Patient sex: M
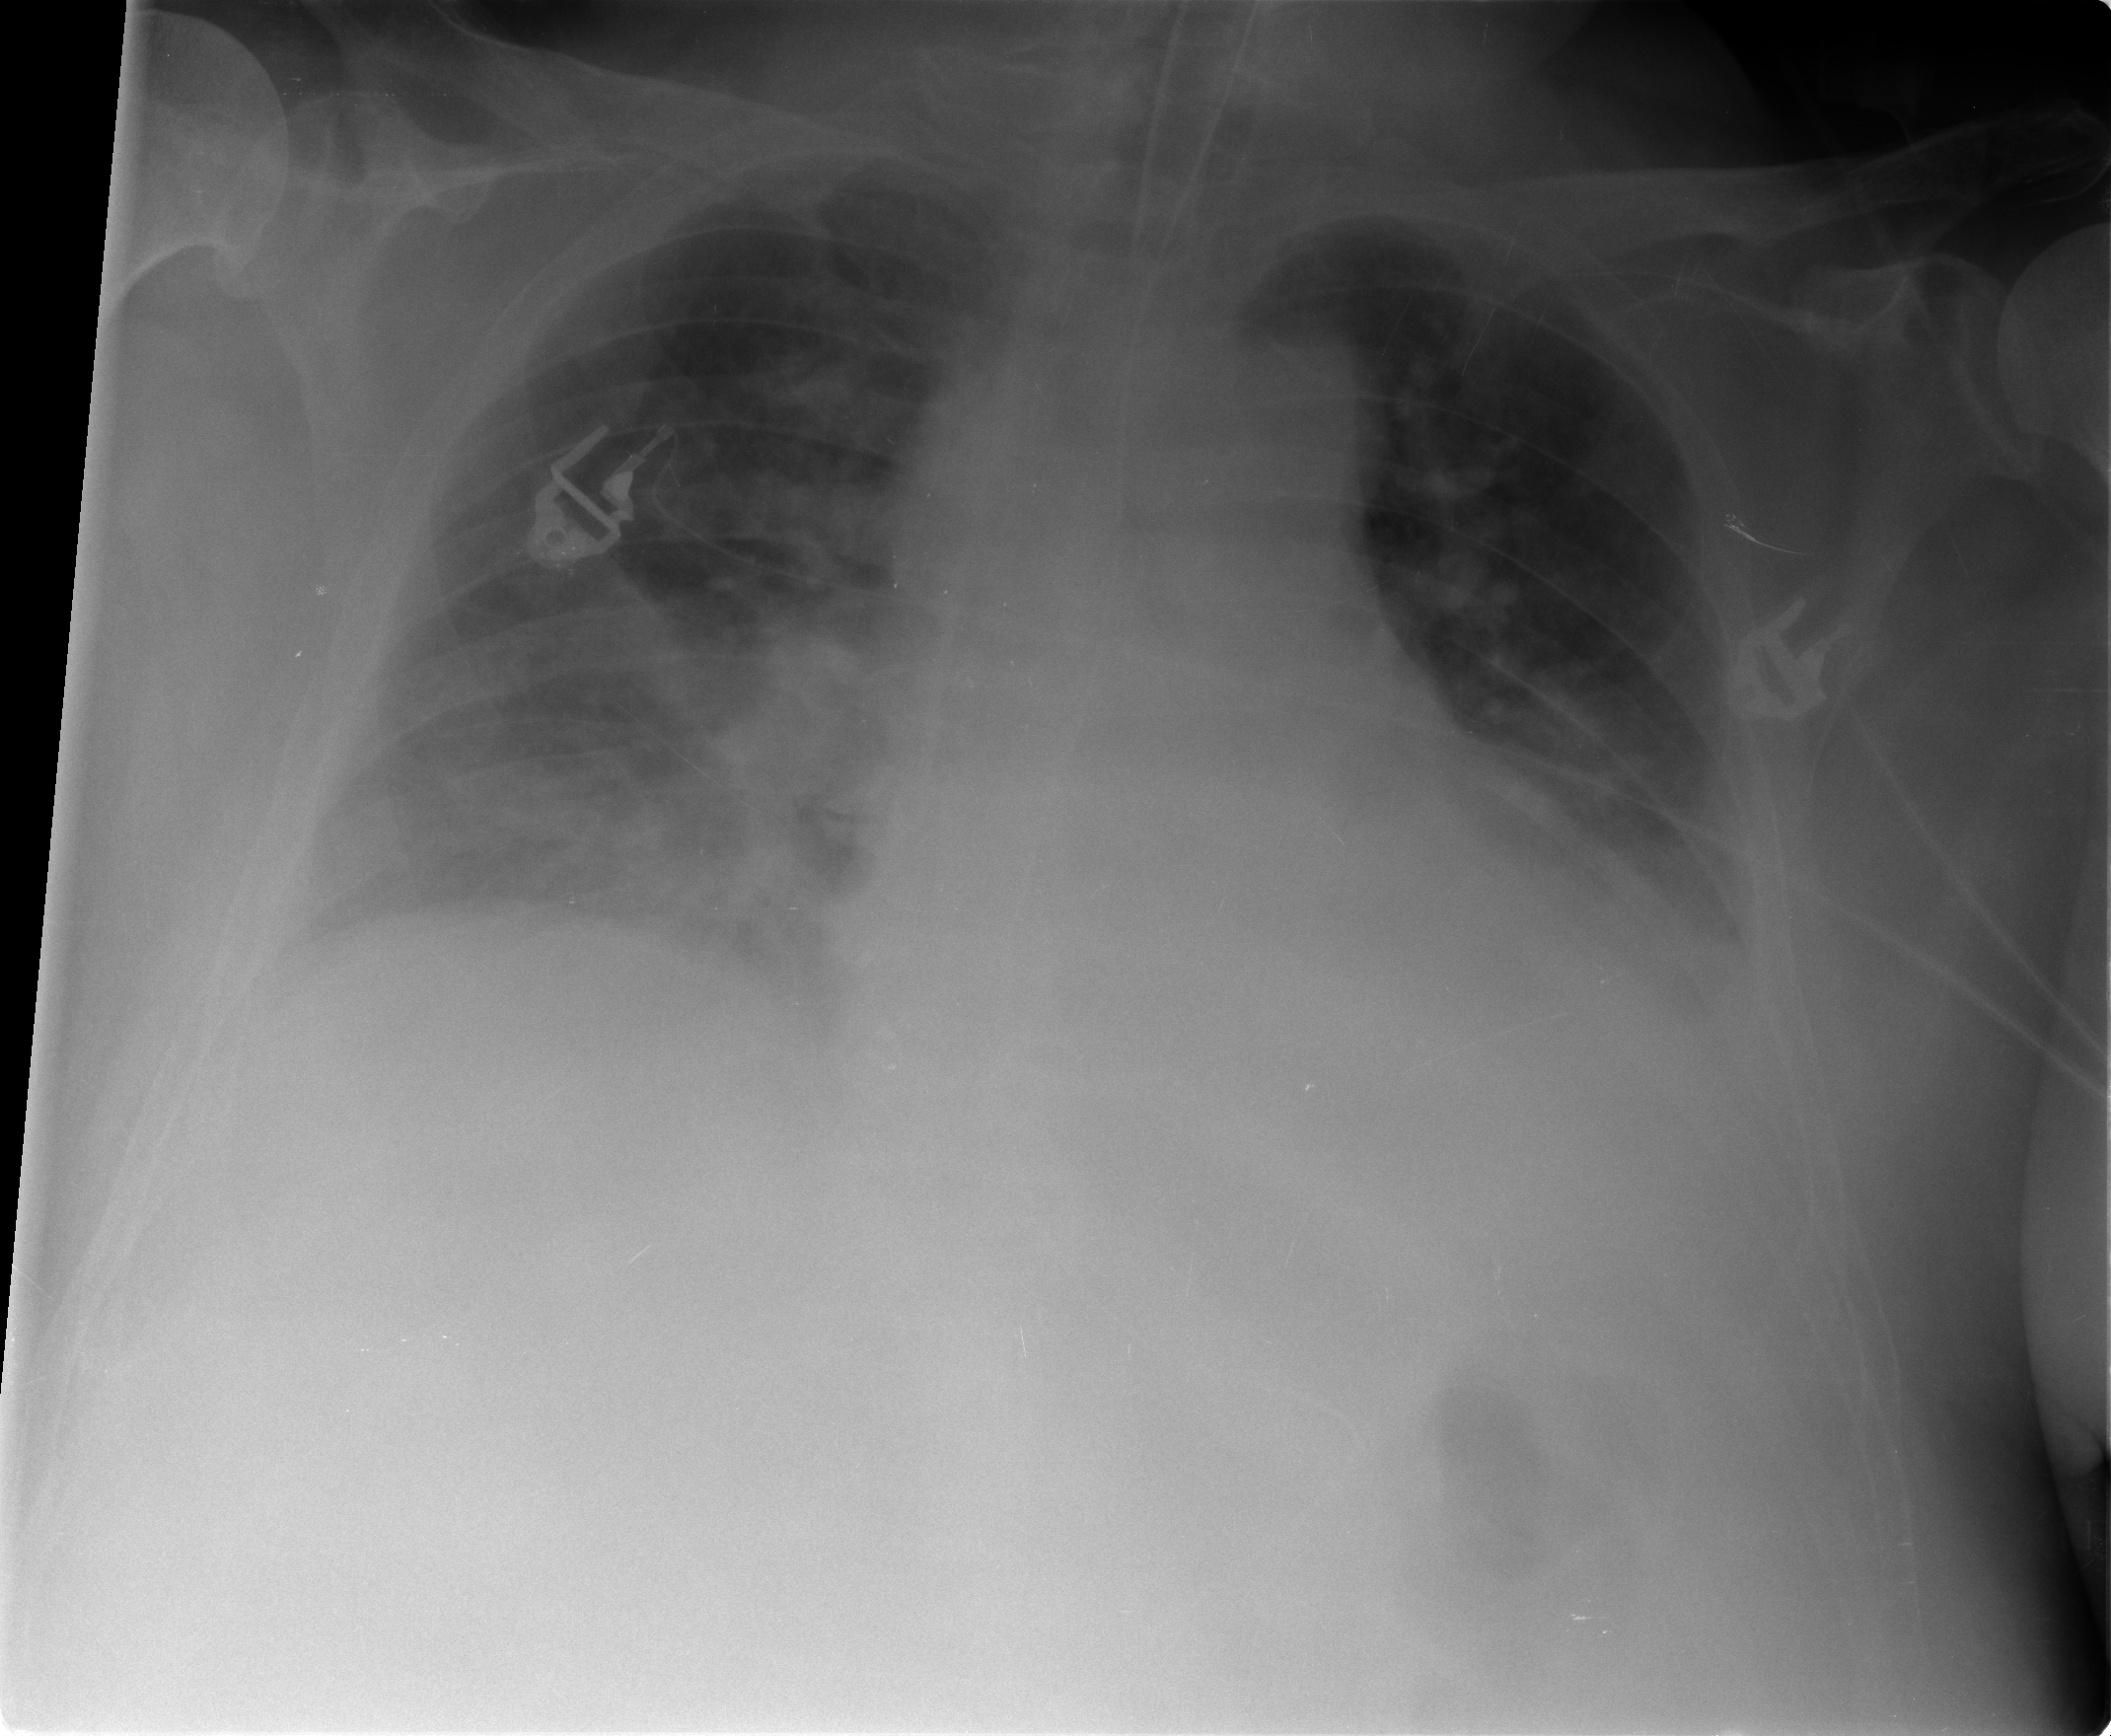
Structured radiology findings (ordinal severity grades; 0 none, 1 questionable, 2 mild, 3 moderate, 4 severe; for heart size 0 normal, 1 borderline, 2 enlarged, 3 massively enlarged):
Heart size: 2
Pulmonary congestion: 2
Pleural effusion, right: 2
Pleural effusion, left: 0
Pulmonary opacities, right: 0
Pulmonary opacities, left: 0
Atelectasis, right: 2
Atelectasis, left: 2